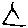
Label: triangle